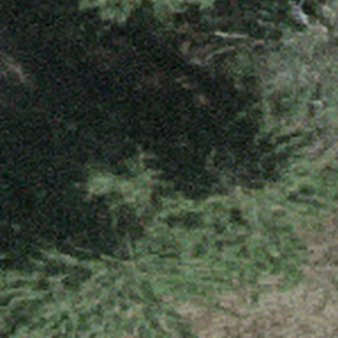
Label: other